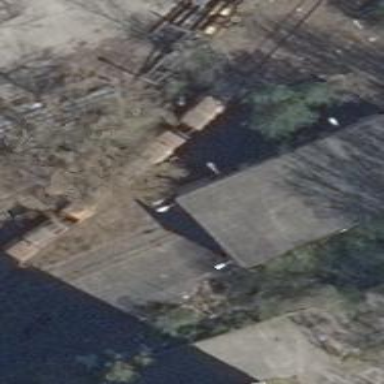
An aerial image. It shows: Abandoned railway.